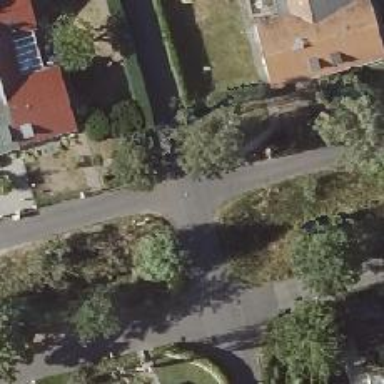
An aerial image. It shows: Asphalt road in residential area.